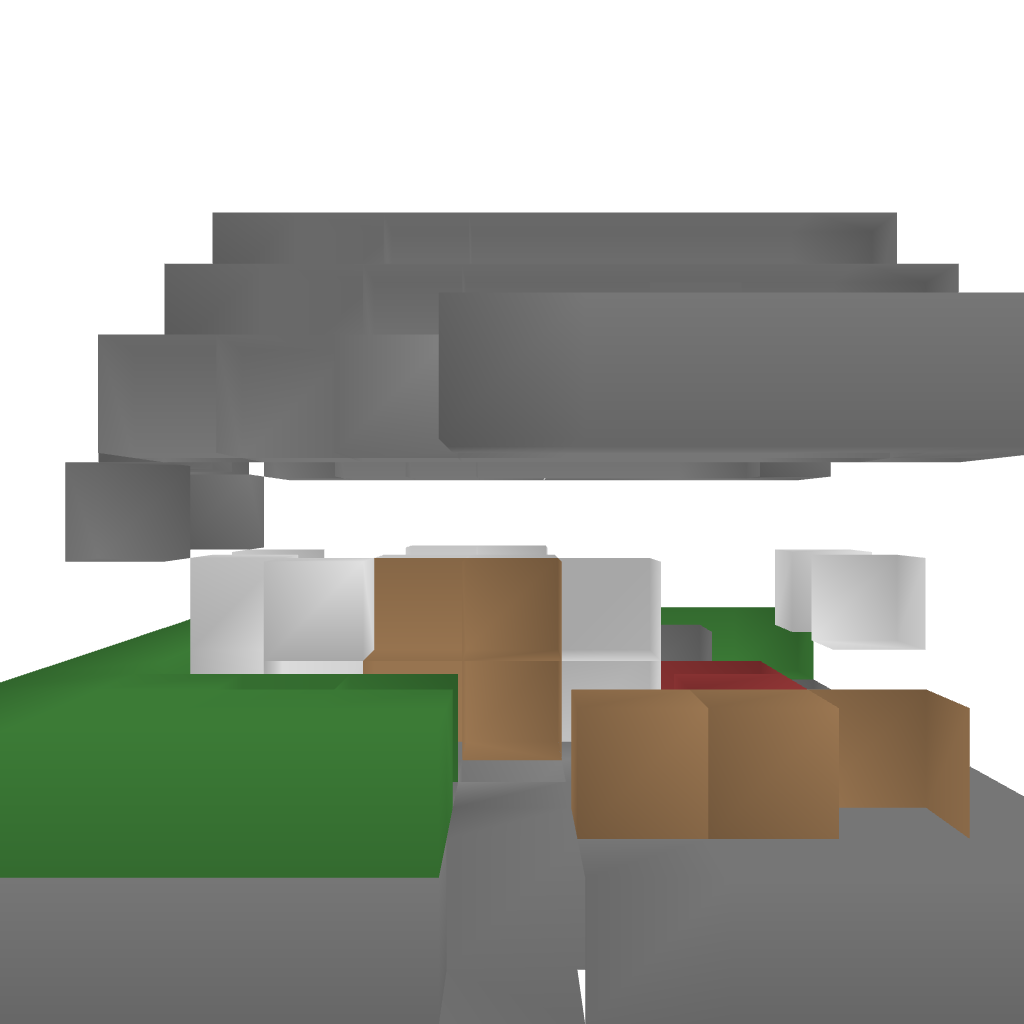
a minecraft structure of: Clay Cabin bad low quality